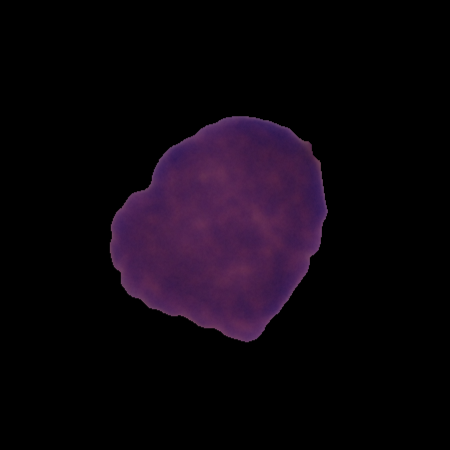
Label: healthy